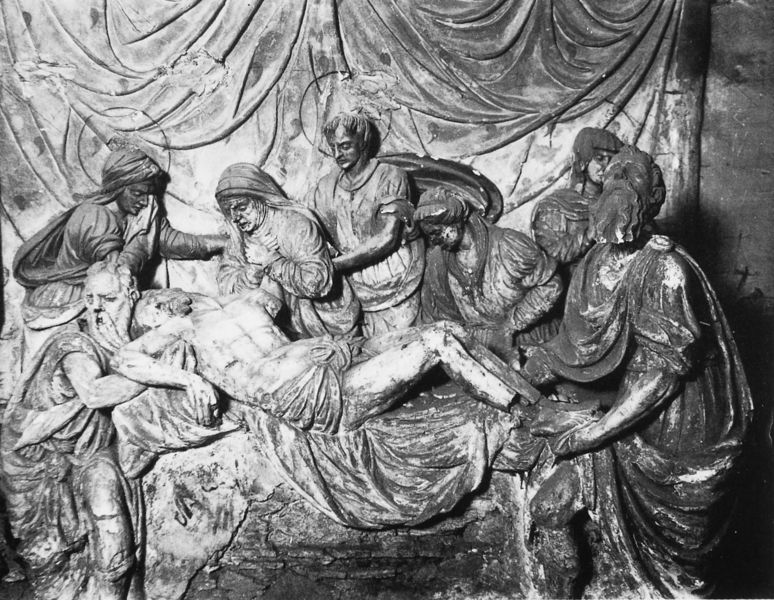
Titel: Grablegung
Künstler: Jeroni Xanxo
Standort: Fundort: Barcelona, Convent dels Àngles, capella del Peu de la Creu (EU - E)
Institution: Barcelona, capella del Peu de la Creu del convent dels Àngels
Schlagwörter: tuch, bart, leiche, stein, tod, vorhang, mutter, skulptur, relief, heiligenschein, leintuch, christus, jesus, pieta, heilige, jünger, maria, grablegung, grablege, abnahme, apostel, muttergottes, grableg